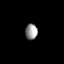
Tissue: prostate
Cell type: T cells
Senescence score: 0.8274
Nuclear area (px): 189
Mean DAPI intensity: 149.365